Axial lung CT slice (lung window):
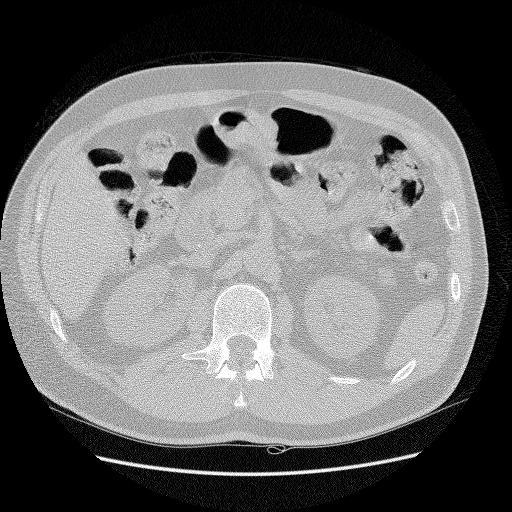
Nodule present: no